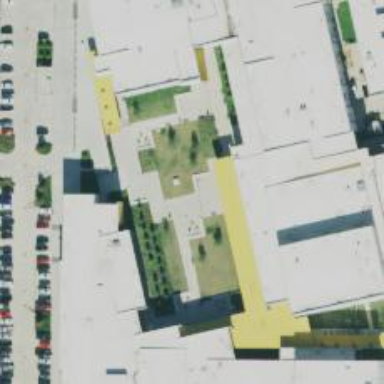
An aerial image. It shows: School.